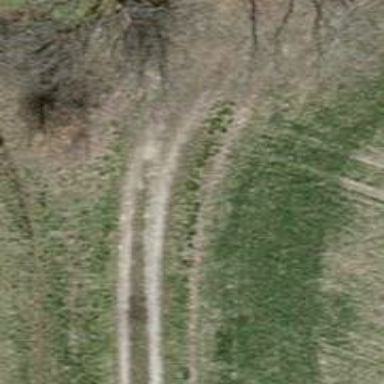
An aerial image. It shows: Track with pebblestone surface. The track has grade4 tracktype.